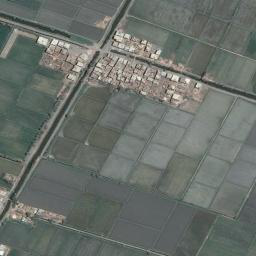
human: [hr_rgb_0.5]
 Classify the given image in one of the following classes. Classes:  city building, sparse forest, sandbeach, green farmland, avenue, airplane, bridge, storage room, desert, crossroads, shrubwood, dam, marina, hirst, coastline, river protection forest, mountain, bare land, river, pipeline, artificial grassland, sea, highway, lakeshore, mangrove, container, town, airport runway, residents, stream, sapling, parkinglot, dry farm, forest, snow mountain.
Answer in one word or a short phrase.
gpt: green farmland